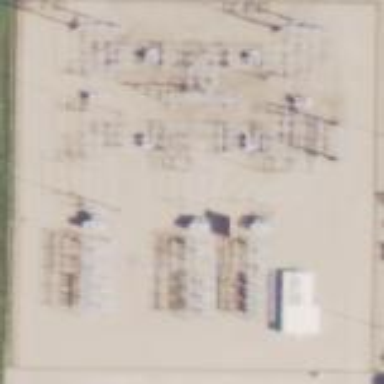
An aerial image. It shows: Power substation surrounded by fence.